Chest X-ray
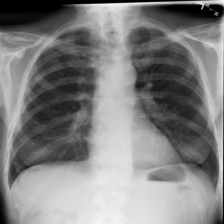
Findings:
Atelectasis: negative
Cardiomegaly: negative
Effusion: negative
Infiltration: negative
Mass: negative
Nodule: negative
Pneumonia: negative
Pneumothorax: negative
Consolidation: negative
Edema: negative
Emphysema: negative
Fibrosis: negative
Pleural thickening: negative
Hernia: negative